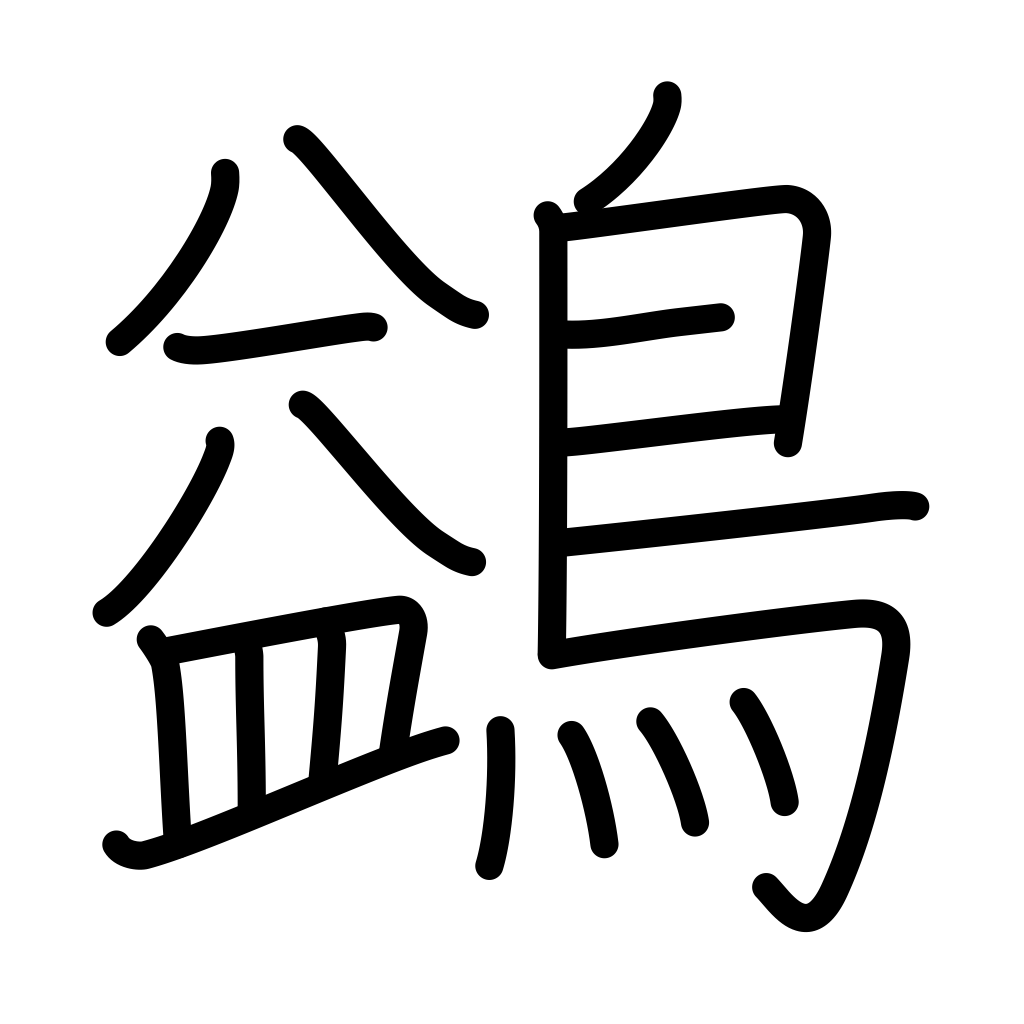
Meaning: waterfowl which flies high but not against the wind